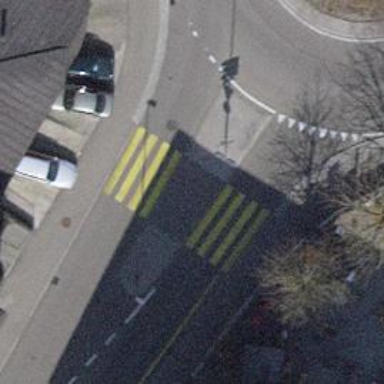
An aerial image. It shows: Marked road crossing with pedestrian island.